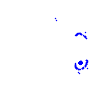
Particle: kaon